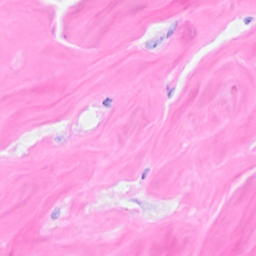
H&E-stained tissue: Breast